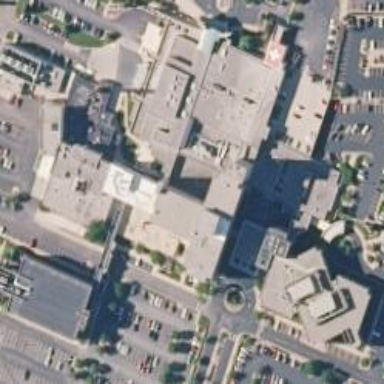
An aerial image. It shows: Hospital building providing healthcare services.